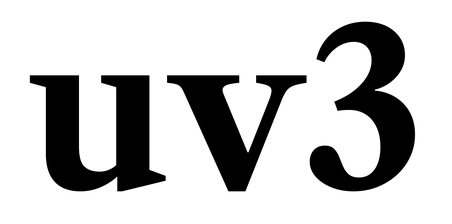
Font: LibreCaslonText_Bold